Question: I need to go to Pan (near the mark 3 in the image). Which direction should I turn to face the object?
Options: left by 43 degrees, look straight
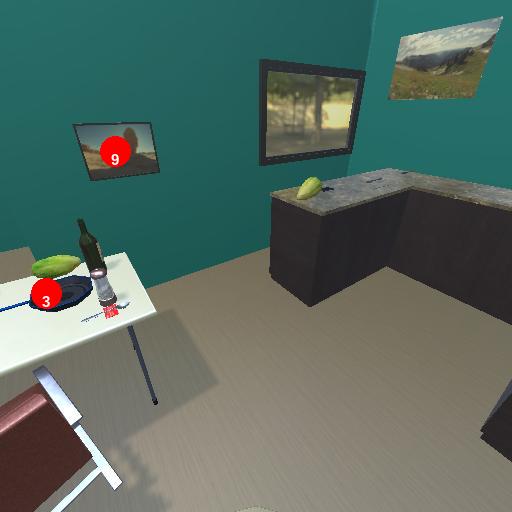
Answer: left by 43 degrees